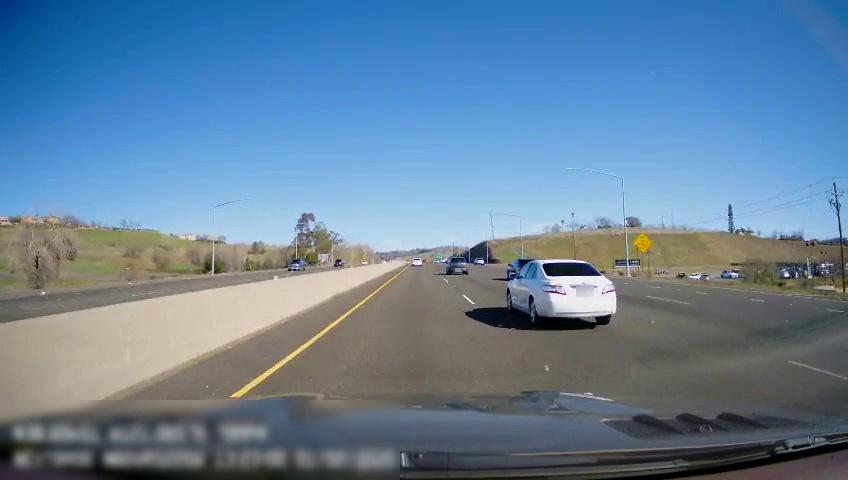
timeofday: Day
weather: Sunny
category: Drivable Space
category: Drivable Space
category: Vehicles | Car
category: Vehicles | Truck
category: Vehicles | Car
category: Vehicles | Car
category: Vehicles | Car
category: Vehicles | SUV
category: Vehicles | SUV
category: Lanes | Current Lane
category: Lanes | Current Lane
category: Lanes | Alternate Lane
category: Lanes | Alternate Lane
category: Lanes | Alternate Lane
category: Lanes | Alternate Lane
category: Lanes | Opposite Lane
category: Lanes | Opposite Lane
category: Traffic | Signs